九年级 · 解析几何
三孔桥横截面的三个孔都呈抛物线形，两小孔形状、大小完全相同. 当水面刚好淹没小孔时，大孔水面宽度为 10 米，孔顶离水面1.5米；当水位下降，大孔水面宽度为 14 米时，单个小的水面宽度为 4 米, 若大孔水面宽度为20米, 则单个小孔的水面宽度为( )

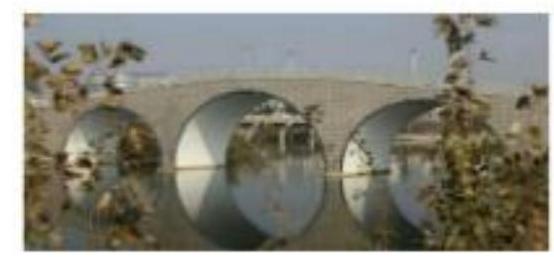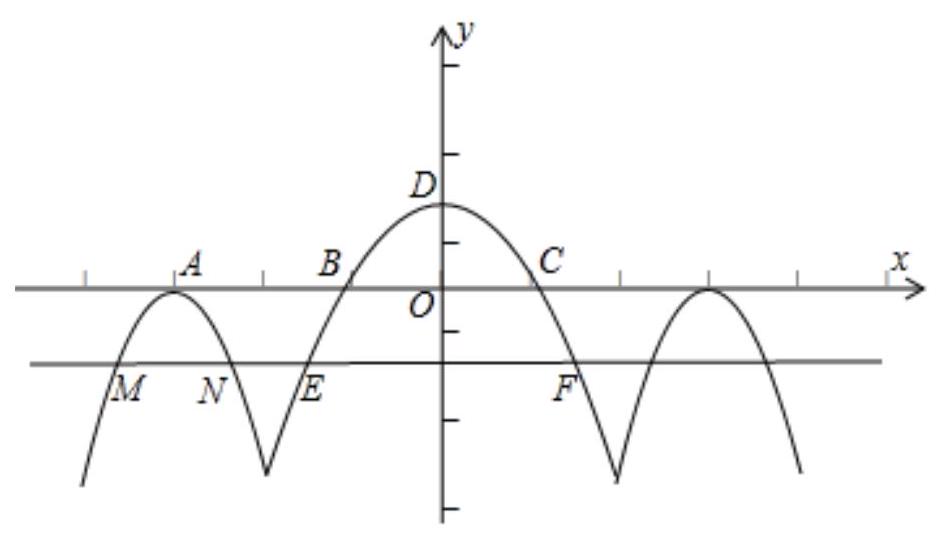
A. $4 \sqrt{3}$ 米
B. $5 \sqrt{2}$ 米
C. $2 \sqrt{13}$ 米
D. 7米

答案: B
解析: 【分析】

本题考查二次函数的应用, 解答本题的关键是明确题意,利用二次函数的性质和数形结合的思想解答.根据题意，可以画出相应的抛物线，然后即可得到大孔所在抛物线解析式，再求出顶点为 $A$ 的小孔所在抛物线的解析式, 将 $x=-10$ 代入可求解.

【解答】

解: 如图, 建立如图所示的平面直角坐标系, 由题意可得 $M N=4, E F=14, B C=10, D O=\frac{3}{2}$,

设大孔所在抛物线解析式为 $y=a x^{2}+\frac{3}{2}$,

$\because B C=10$,

$\therefore$ 点 $B(-5,0)$,

$\therefore 0=a \times(-5)^{2}+\frac{3}{2}$,

$\therefore a=-\frac{3}{50}$,
$\therefore$ 大孔所在抛物线解析式为 $y=-\frac{3}{50} x^{2}+\frac{3}{2}$,

设点 $A(b, 0)$, 则设顶点为 $A$ 的小孔所在抛物线的解析式为 $y=m(x-b)^{2}$,

$\because E F=14$,

$\therefore$ 点 $E$ 的横坐标为 -7 ,

$\therefore$ 点 $E$ 坐标为 $\left(-7,-\frac{36}{25}\right)$,

$\therefore-\frac{36}{25}=m(x-b)^{2}$,

$\therefore x_{1}=\frac{6}{5} \sqrt{-\frac{1}{m}}+b, x_{2}=-\frac{6}{5} \sqrt{-\frac{1}{m}}+b$,

$\because M N=4$,

$$
\therefore\left|\frac{6}{5} \sqrt{-\frac{1}{m}}+b-\left(-\frac{6}{5} \sqrt{-\frac{1}{m}}+b\right)\right|=4
$$

$\therefore m=-\frac{9}{25}$,

$\therefore$ 顶点为 $A$ 的小孔所在抛物线的解析式为 $y=-\frac{9}{25}(x-b)^{2}$,

$\because$ 大孔水面宽度为 20 米,

$\therefore$ 当 $x=-10$ 时, $y=-\frac{9}{2}$,

$\therefore-\frac{9}{2}=-\frac{9}{25}(x-b)^{2}$,

$\therefore x_{1}=\frac{5}{2} \sqrt{2}+b, x_{2}=-\frac{5 \sqrt{2}}{2}+b$,

$\therefore$ 单个小孔的水面宽度 $=\left|\left(\frac{5}{2} \sqrt{2}+b\right)-\left(-\frac{5}{2} \sqrt{2}+b\right)\right|=5 \sqrt{2}$ (米),

故选: B.